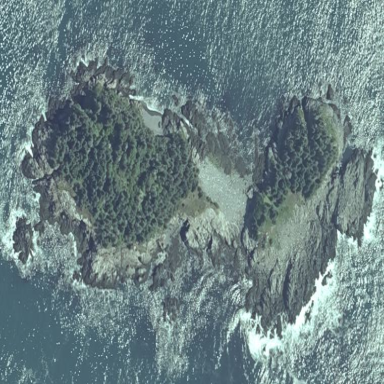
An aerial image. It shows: Island with natural coastline.